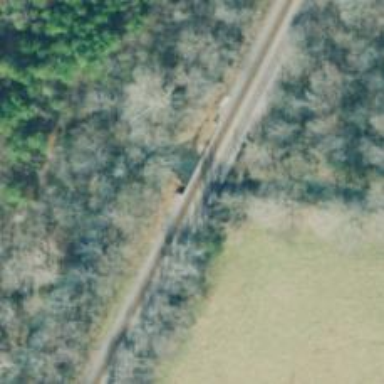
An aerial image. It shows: Bridge over railway line.